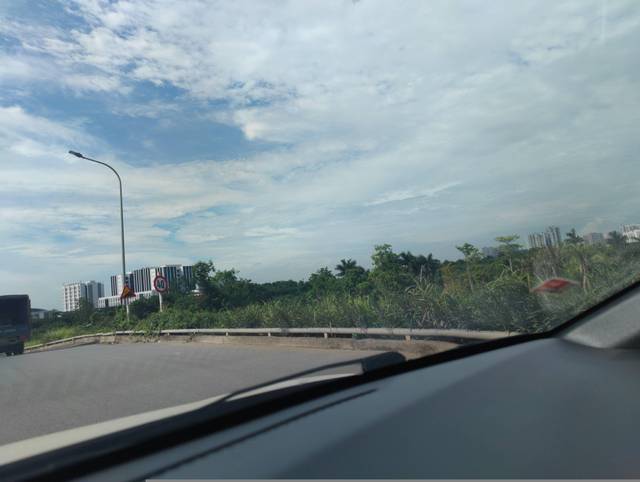
Region: Vietnam
Coordinates: 20.988, 105.919